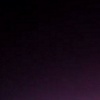
Label: space